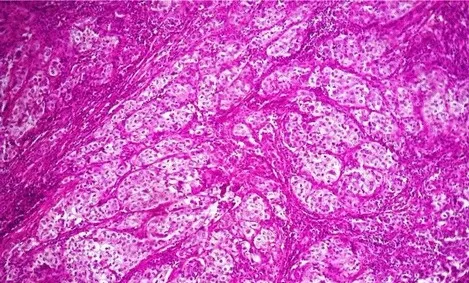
numerous cells with sebaceous differentiation.
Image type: pathology (h&e)